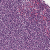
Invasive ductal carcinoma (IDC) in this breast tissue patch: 1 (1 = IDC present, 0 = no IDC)